Стол высотой $1 ~м$ имеет посередине отверстие (см. рис). Тонкая золотая цепочка длиной $1~ м$ свободно лежит вокруг отверстия, как показано на рисунке. Один конец цепочки тихонько столкнули в отверстие. Трение незначительно, в результате чего цепочка проскальзывает через отверстие с увеличивающейся скоростью.
Сколько времени пройдет, прежде чем второй конец цепочки окажется на полу?
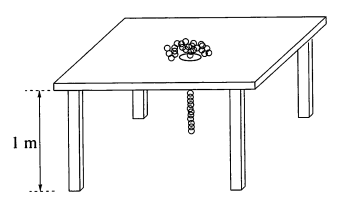
Ответ: $$ t_{1}+t_{2}=\frac{4}{3} t_{1}=1.04~с $$
Темы:
T, ★, Механика, Динамика, 200 задач, Протяженный объект